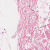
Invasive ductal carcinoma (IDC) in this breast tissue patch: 0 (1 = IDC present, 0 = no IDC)